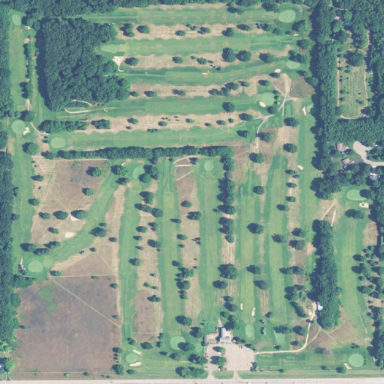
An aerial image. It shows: Golf course.